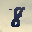
Label: 8